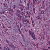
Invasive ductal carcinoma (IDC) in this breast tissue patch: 1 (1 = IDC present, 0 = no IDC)